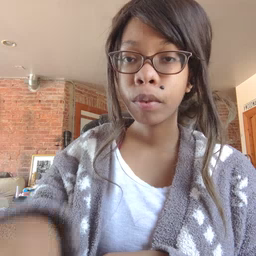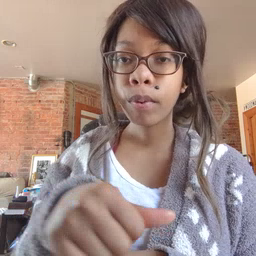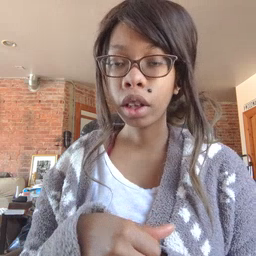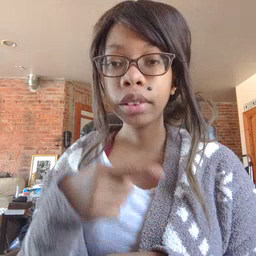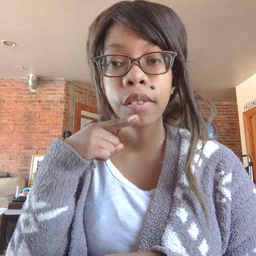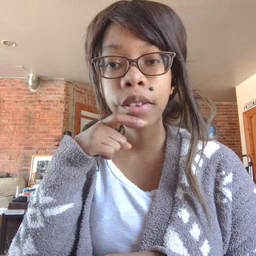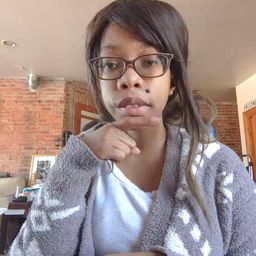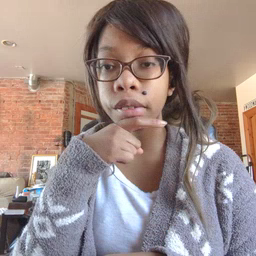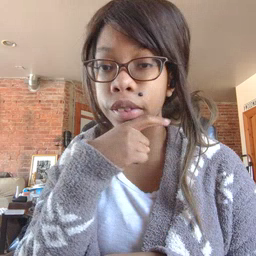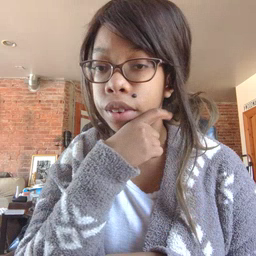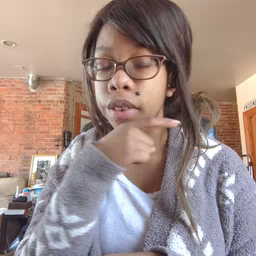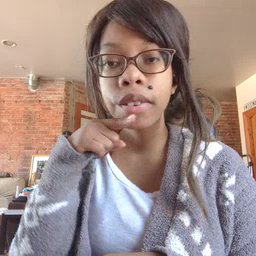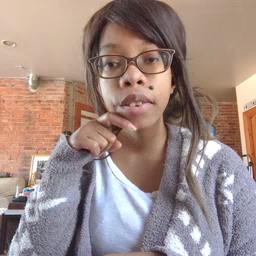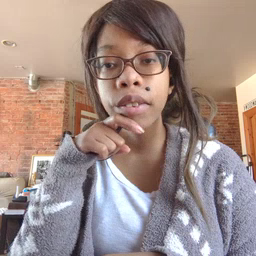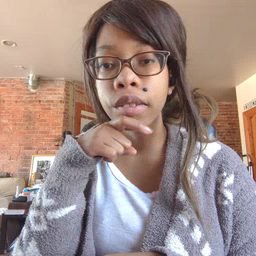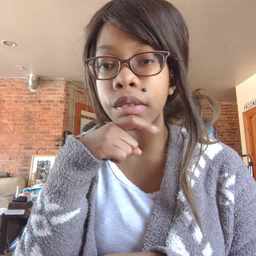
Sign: cereal